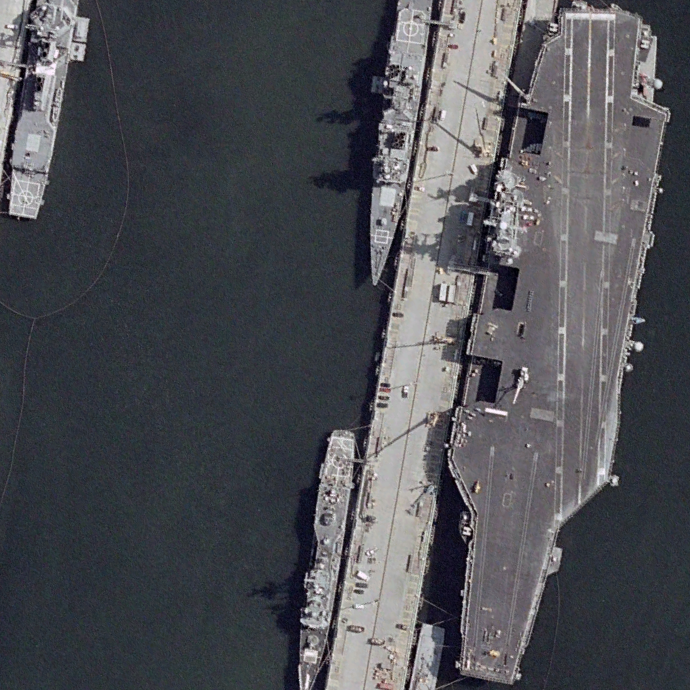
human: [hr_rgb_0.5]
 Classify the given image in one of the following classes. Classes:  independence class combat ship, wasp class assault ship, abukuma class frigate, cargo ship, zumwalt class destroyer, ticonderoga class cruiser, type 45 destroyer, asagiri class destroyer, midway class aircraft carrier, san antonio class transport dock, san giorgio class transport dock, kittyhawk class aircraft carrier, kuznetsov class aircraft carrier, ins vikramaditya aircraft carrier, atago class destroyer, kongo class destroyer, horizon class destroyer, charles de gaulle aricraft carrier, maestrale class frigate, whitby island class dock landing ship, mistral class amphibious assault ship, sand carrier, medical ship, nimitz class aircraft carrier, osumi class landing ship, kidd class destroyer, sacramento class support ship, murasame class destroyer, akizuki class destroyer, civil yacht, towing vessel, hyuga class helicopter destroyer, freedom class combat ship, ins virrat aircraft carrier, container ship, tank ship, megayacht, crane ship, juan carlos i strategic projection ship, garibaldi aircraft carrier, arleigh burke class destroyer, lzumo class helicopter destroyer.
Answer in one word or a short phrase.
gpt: Nimitz class aircraft carrier